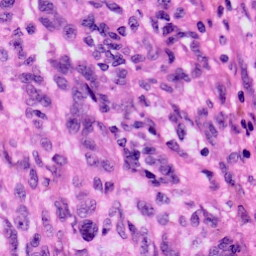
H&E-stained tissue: Skin